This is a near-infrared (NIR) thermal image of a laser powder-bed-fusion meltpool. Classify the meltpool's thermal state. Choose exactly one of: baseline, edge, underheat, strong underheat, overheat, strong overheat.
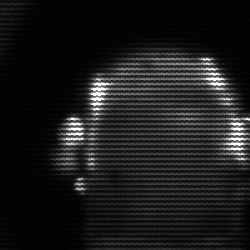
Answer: baseline